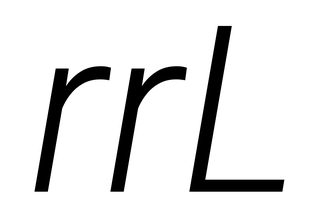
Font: Roboto-Italic_Light_Italic